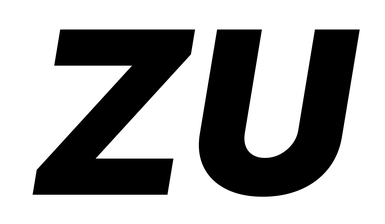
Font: Inter-Italic_Black_Italic